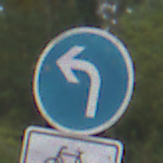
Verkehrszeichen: VorgeschriebeneFahrtrichtungLinks
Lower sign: EinspurigeFahrzeugeFrei1
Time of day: Midday
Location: Outdoor (Nature)
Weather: Overcast
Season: Autumn
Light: Natural